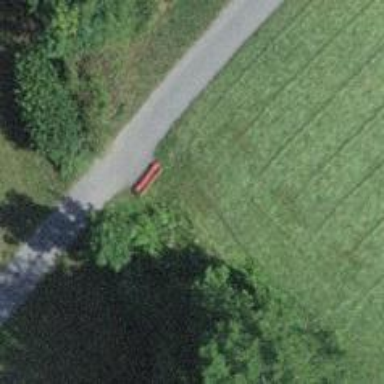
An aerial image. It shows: Bench.